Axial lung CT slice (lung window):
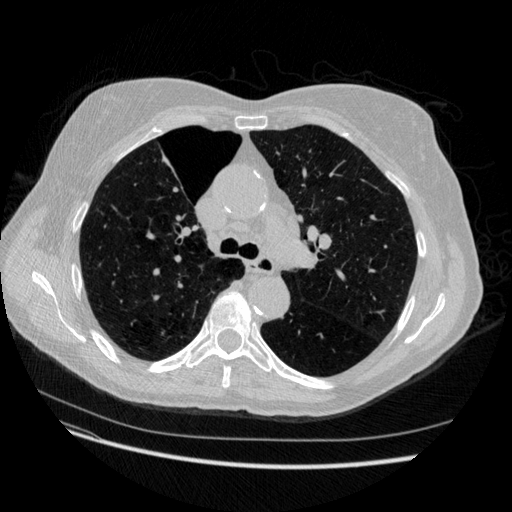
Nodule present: no